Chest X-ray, AP view. Patient: 2 years old, sex F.
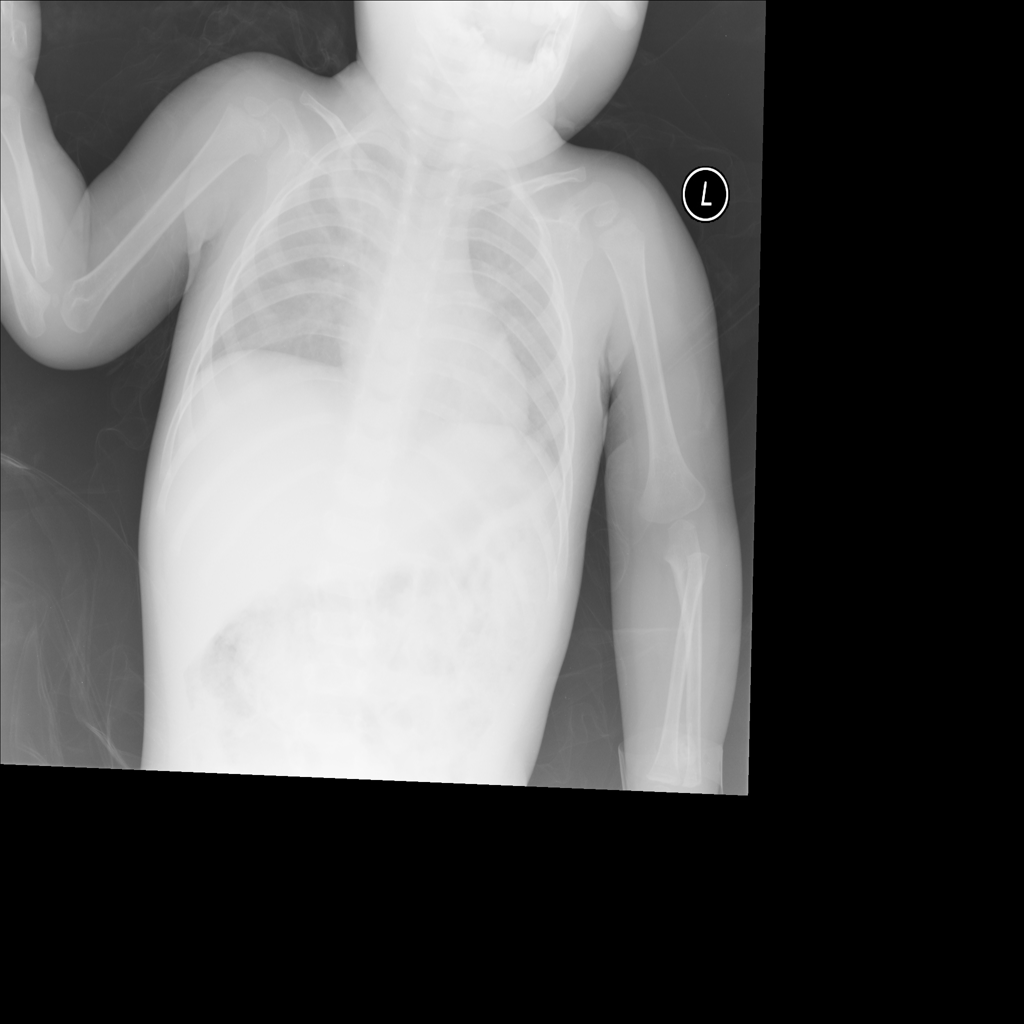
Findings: Infiltration